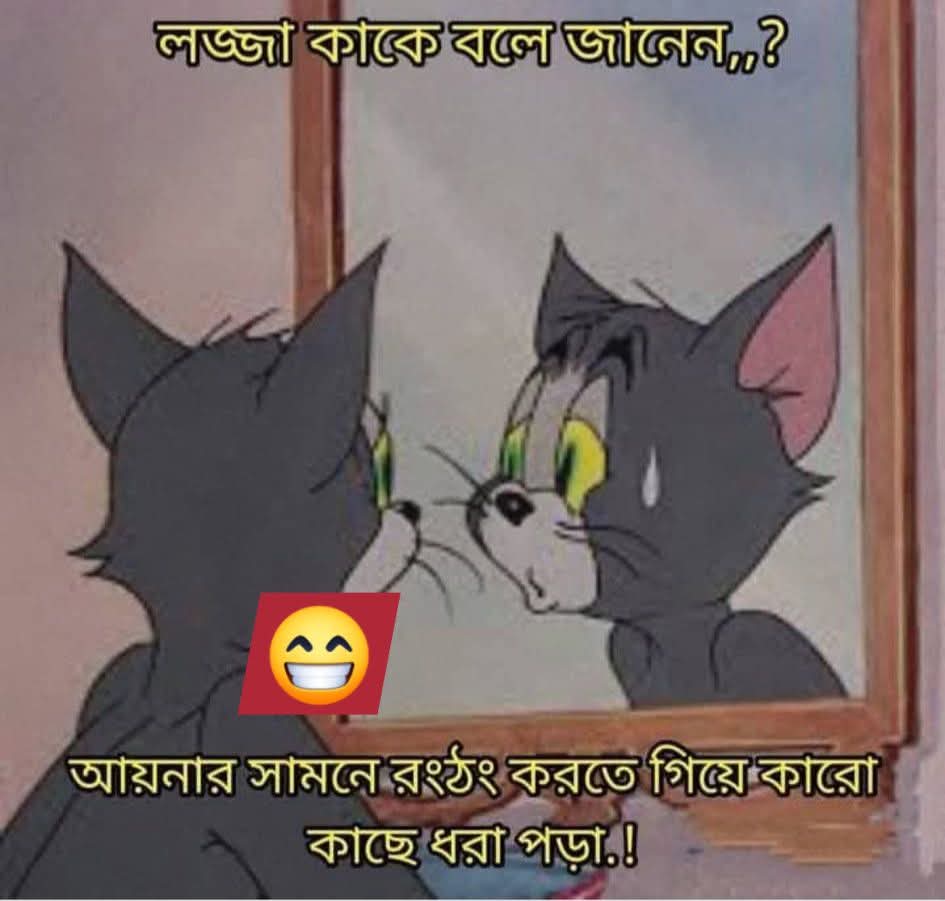
Text: লজ্জা কাকে বলে জানেন,,?
আয়নার সামনে রংঠং করতে গিয়ে কারো কাছে ধরা পড়া.!
Label: Non Hate